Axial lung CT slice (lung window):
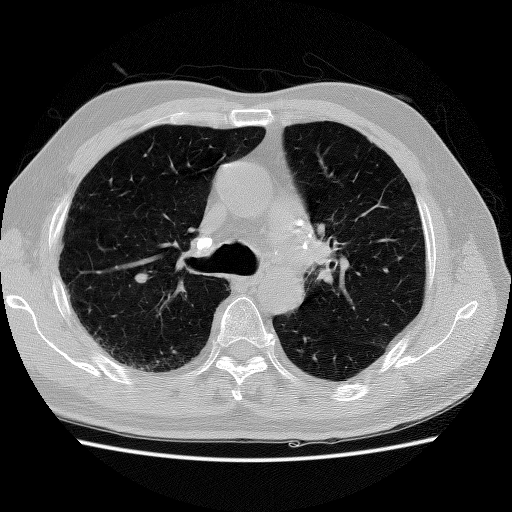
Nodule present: no